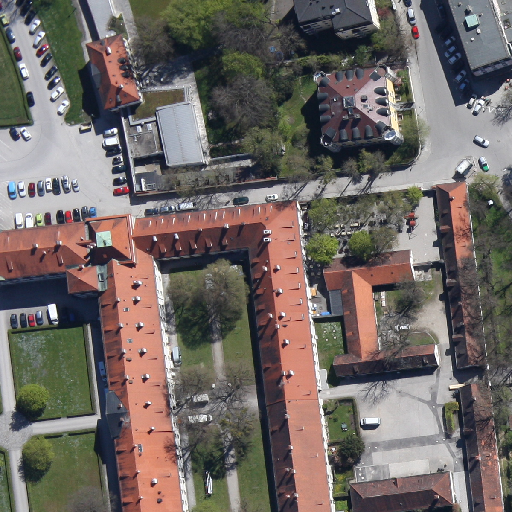
Referring expression: paved road along with tree